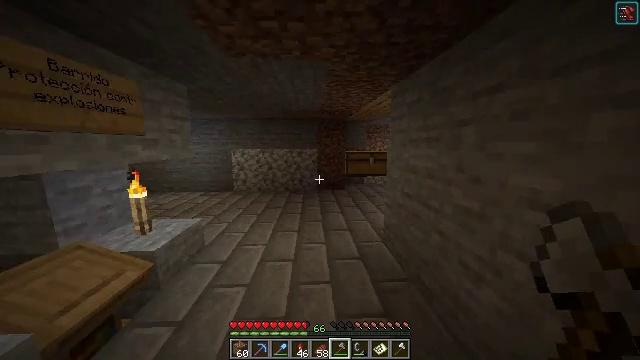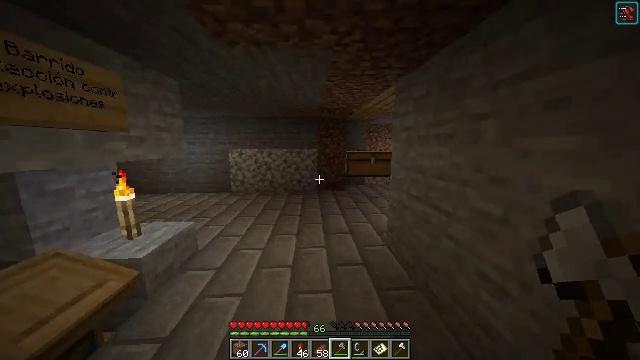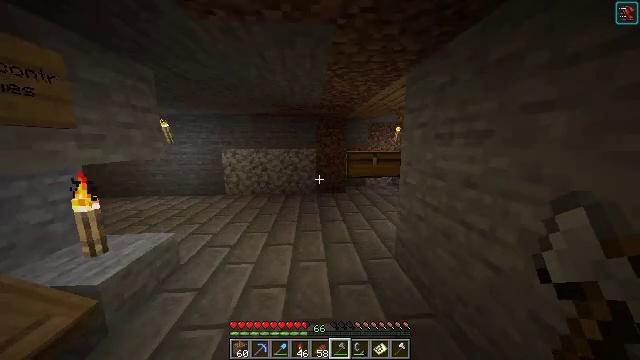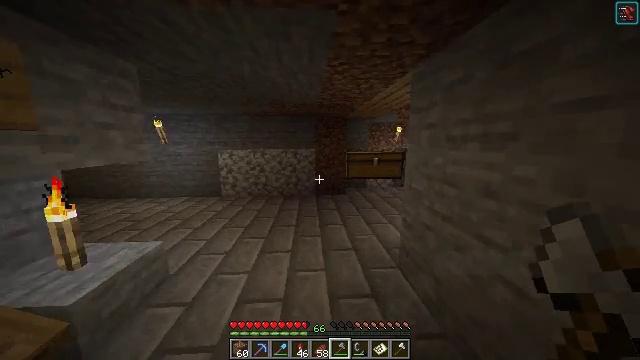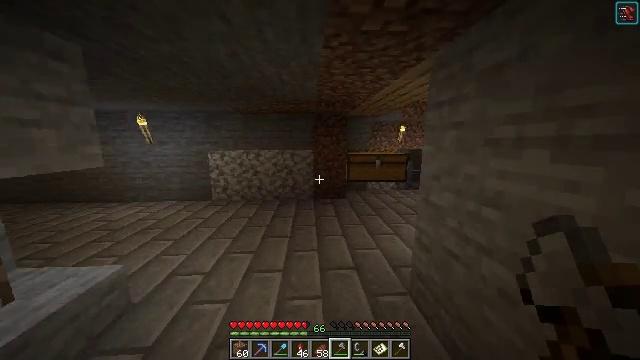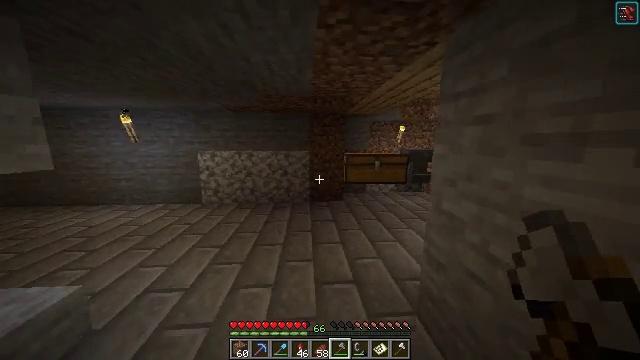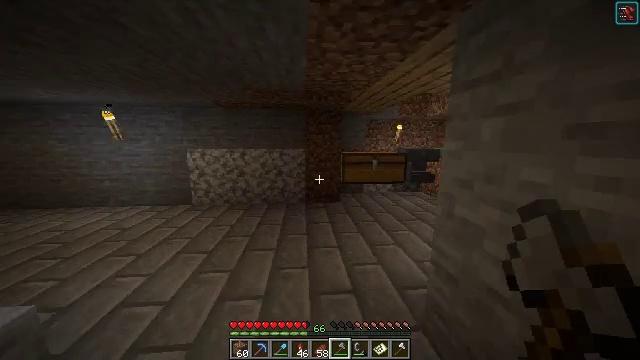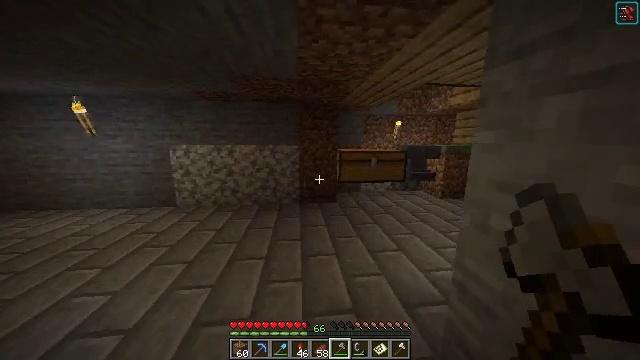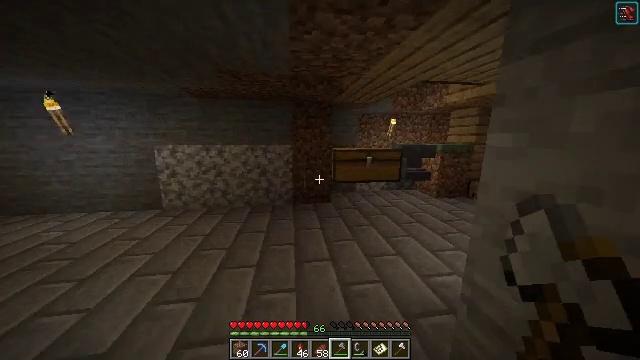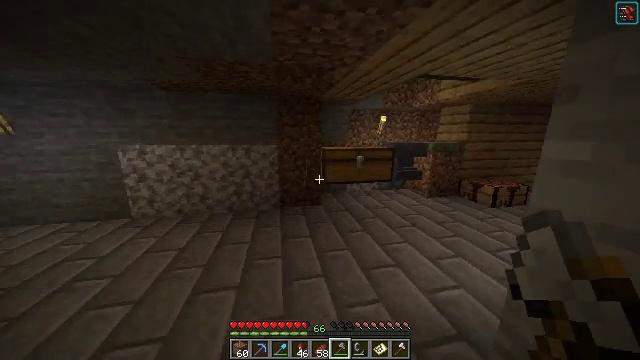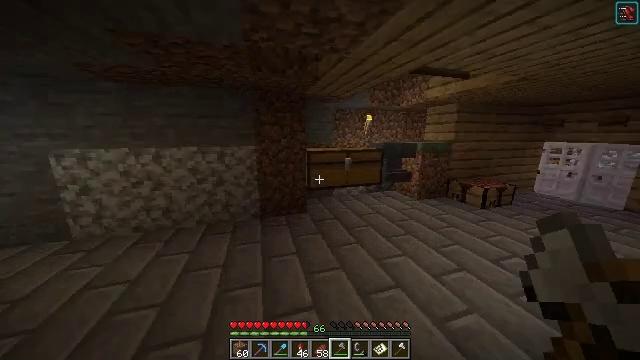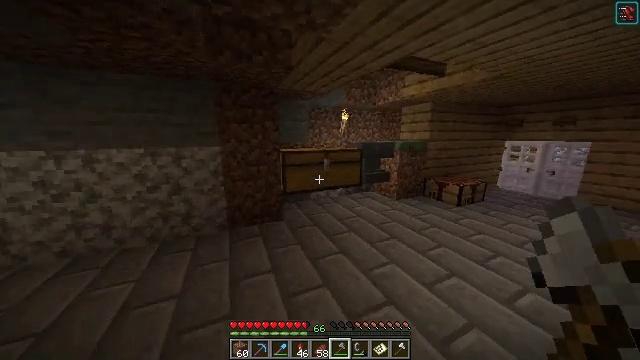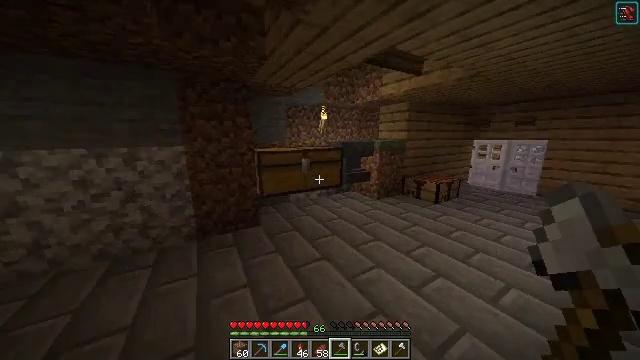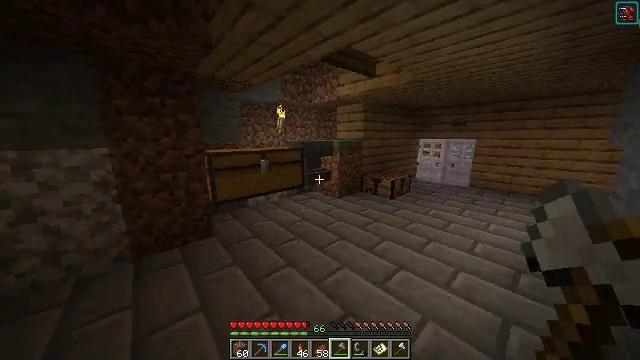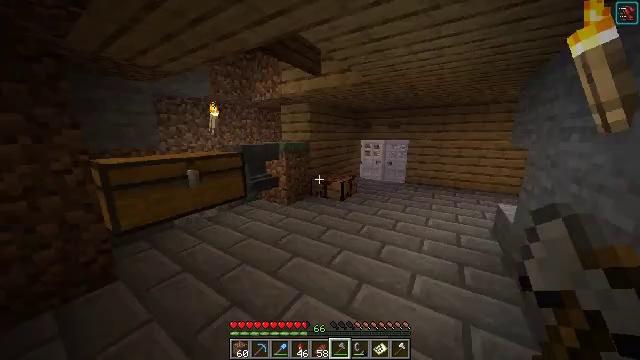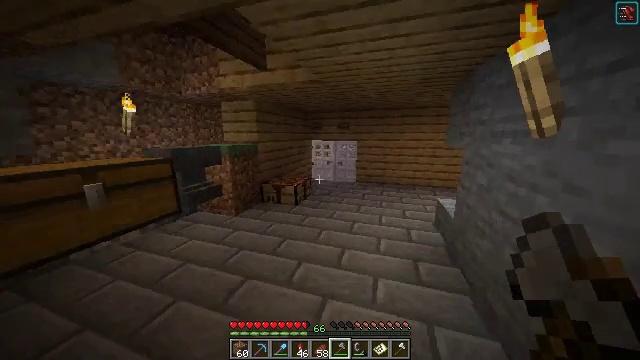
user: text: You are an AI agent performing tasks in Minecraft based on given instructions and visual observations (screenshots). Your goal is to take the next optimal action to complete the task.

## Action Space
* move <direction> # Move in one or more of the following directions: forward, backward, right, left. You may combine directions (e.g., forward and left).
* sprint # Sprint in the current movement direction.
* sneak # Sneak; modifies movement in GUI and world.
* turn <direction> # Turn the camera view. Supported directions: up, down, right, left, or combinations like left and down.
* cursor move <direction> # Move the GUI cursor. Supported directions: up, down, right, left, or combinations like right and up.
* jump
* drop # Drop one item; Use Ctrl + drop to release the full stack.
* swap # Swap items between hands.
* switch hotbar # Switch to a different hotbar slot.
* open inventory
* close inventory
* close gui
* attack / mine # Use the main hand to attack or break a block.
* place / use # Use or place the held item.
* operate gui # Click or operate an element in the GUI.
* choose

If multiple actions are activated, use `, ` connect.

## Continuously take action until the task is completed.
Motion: motion action
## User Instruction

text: Attack the oak wall sign to remove it.
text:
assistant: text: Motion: move forward
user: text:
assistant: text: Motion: move forward
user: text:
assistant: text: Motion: move forward
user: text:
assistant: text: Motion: move forward
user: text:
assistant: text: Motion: move forward
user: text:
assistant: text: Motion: move forward, turn right
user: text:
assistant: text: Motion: move forward, turn right
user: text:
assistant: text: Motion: move forward, turn right
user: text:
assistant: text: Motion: move forward, turn right
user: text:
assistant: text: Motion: move forward, turn right
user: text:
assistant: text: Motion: move forward, turn right
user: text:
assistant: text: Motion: move forward, turn right
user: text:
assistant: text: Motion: move forward, turn right
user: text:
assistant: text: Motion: move forward, turn right
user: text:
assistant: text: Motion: move forward, turn right
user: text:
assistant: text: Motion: move forward, turn right
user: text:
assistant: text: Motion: move forward, turn right
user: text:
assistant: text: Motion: move forward, turn left and up
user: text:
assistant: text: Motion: move forward, turn left
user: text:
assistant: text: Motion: move forward, turn right
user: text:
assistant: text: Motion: move forward, turn right and down
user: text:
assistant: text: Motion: move forward, turn right
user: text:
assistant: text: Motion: move forward, turn right
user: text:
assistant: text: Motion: move forward, turn right
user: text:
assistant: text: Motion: move forward, turn right
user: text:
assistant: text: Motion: move forward and move left, turn right
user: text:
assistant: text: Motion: move forward and move left, turn right
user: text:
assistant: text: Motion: move forward and move left, turn right
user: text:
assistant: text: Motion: move forward and move left, turn right
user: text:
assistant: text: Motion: move forward and move left, turn right